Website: apple
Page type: address-validator
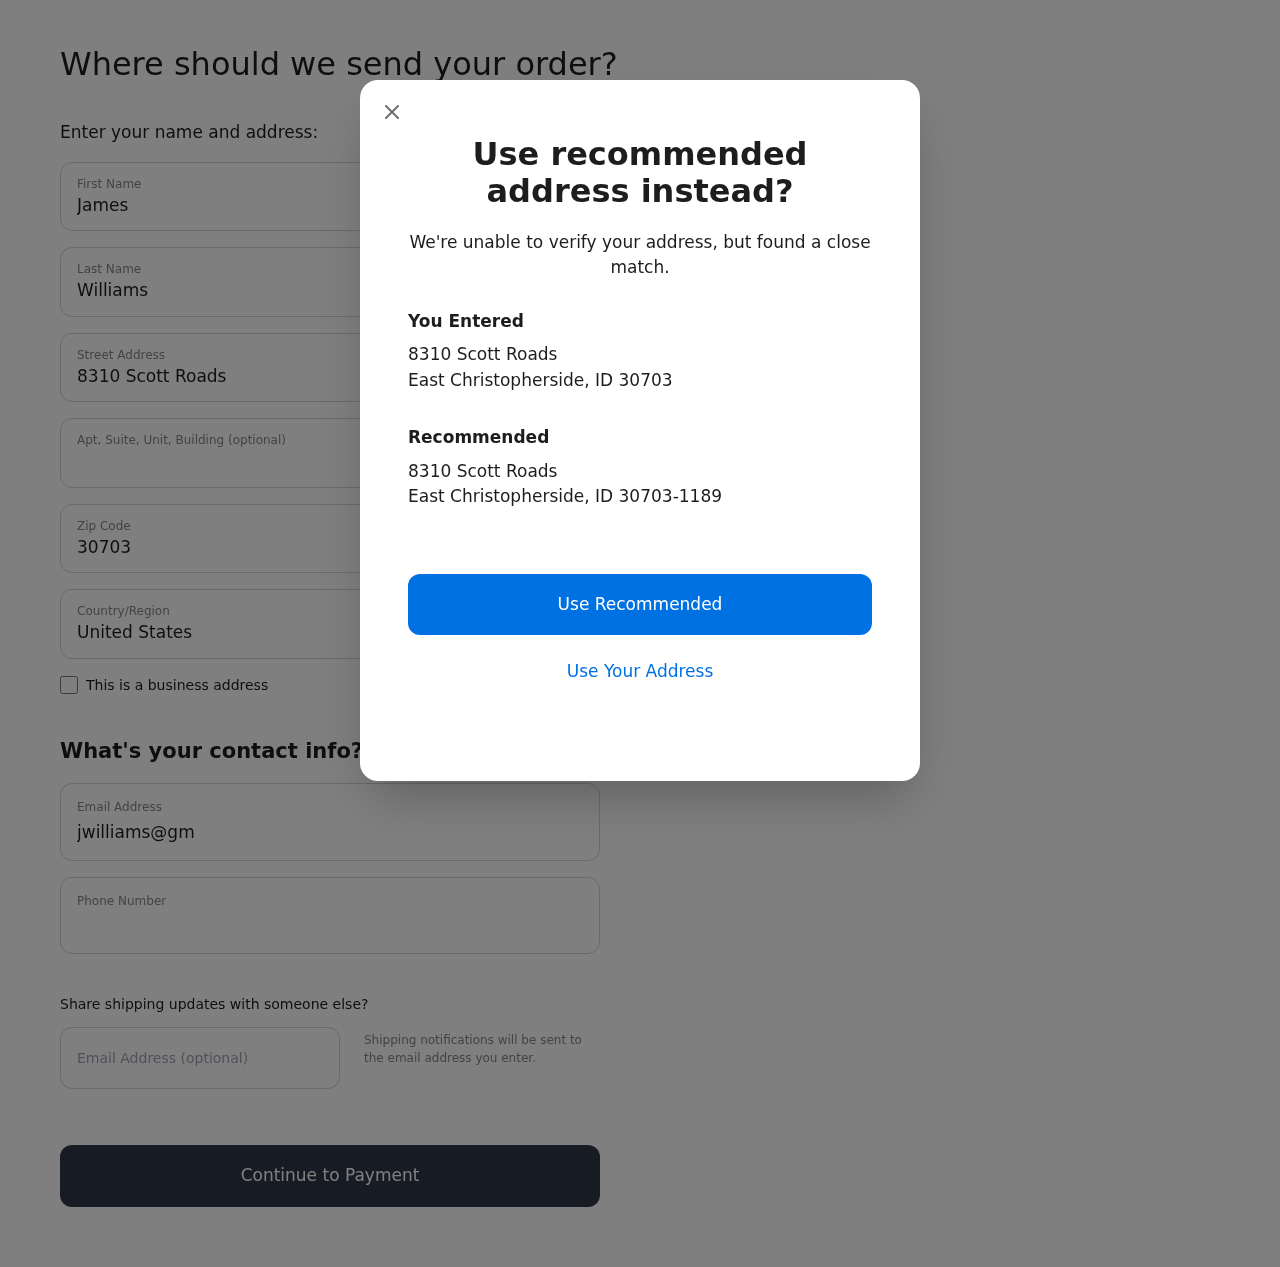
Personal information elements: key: PII_CITY
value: East Christopherside
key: PII_COUNTRY
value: United States
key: PII_EMAIL
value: jwilliams@gmail.com
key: PII_FIRSTNAME
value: James
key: PII_GIFT_EMAIL
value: alexandercooper@hotmail.com
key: PII_LASTNAME
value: Williams
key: PII_PHONE
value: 2065024891
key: PII_POSTCODE
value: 30703
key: PII_POSTCODE_FULL
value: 30703-1189
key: PII_STATE_ABBR
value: ID
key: PII_STREET
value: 8310 Scott Roads
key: PII_CITY2
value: East Christopherside
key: PII_STATE_ABBR2
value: ID